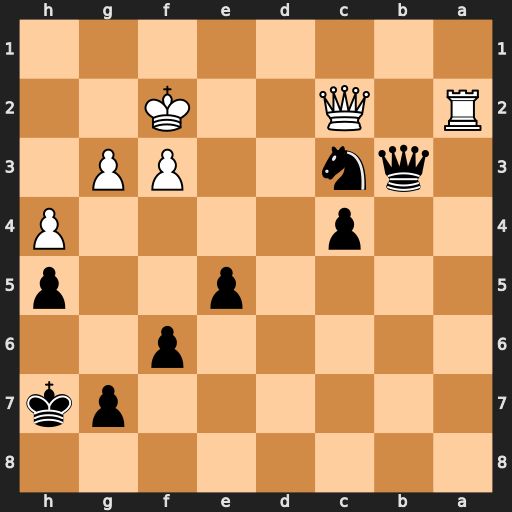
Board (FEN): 8/6pk/5p2/4p2p/2p4P/1qn2PP1/R1Q2K2/8
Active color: b
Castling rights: -
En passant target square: -
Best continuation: e4 Qxb3 cxb3